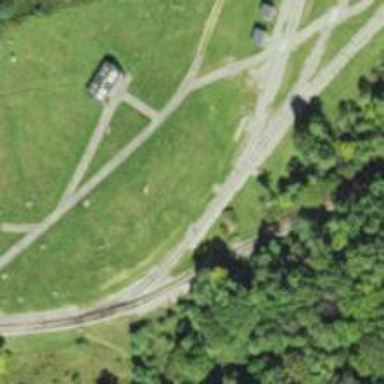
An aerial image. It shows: Preserved railway spur.